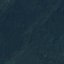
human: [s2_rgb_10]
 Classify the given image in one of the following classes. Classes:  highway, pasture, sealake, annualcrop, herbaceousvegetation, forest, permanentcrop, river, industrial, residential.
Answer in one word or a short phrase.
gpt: Forest